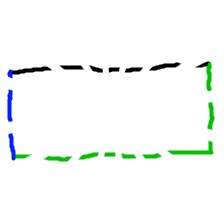
Shape: rectangle